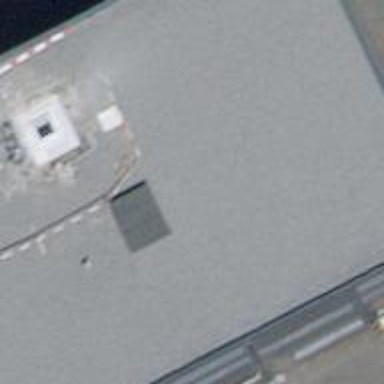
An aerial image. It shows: Car repair shop.